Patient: sex M, age 35
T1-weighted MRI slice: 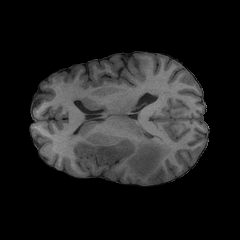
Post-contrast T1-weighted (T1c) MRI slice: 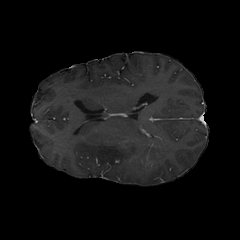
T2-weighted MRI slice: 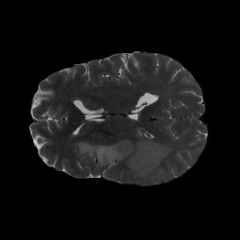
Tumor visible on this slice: yes
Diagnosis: Astrocytoma, IDH-mutant
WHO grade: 4